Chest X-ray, AP view. Patient: 54 years old, sex M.
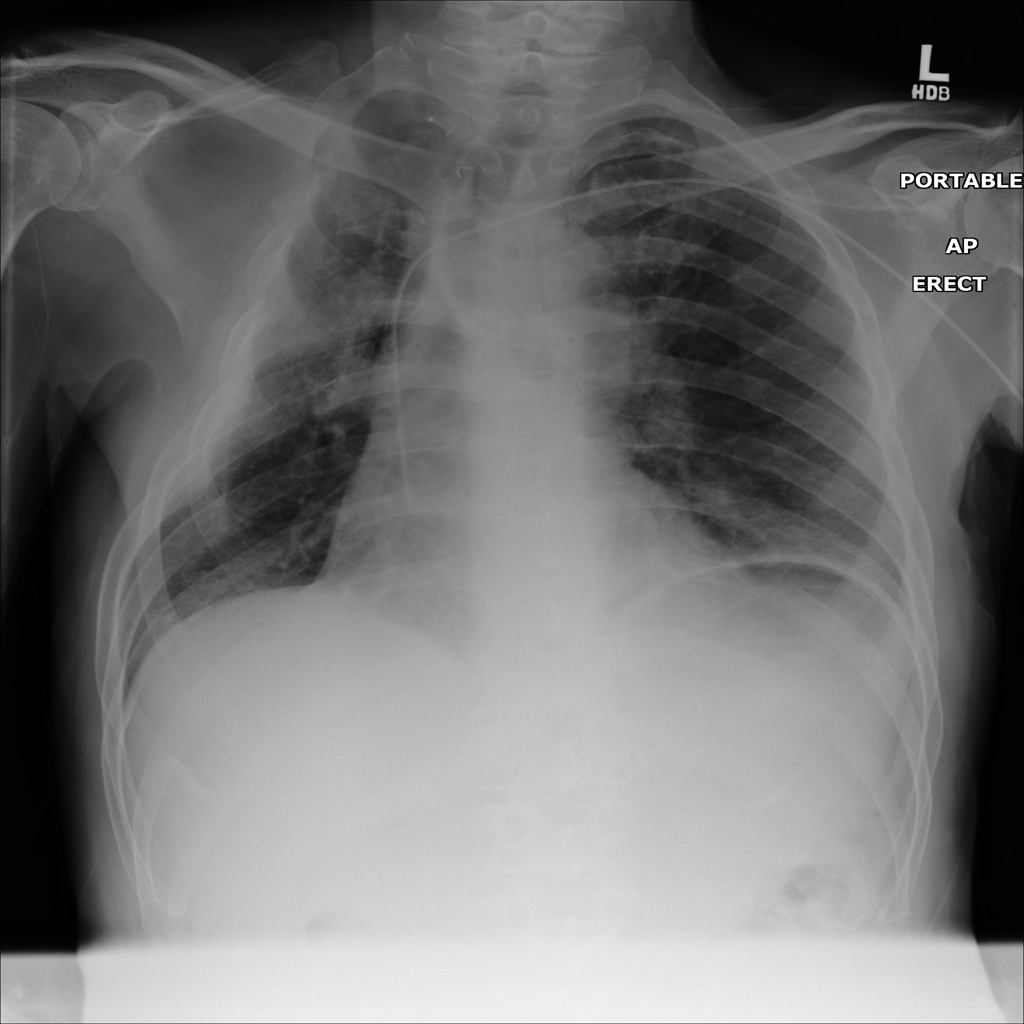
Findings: Infiltration